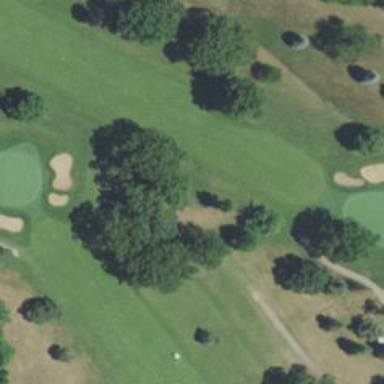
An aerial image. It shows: Scenic golf fairway.